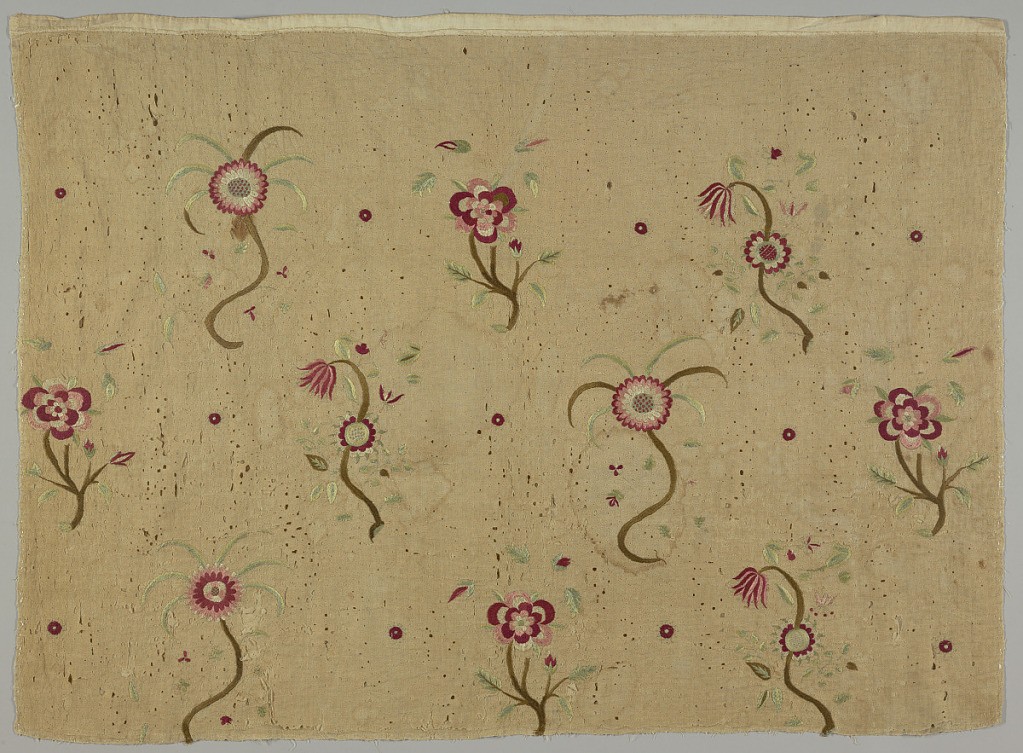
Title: Panel
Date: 18th century
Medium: silk, linen Technique: satin stitch embroidery on plain weave
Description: Design of detached floral motifs and rings arranged in rows on ground quilted in a lozenge design. Motifs have three different designs, but each one shows a curving stem with flowers and leaves. Embroidery is in brown, red, pink, yellow and green. The panel is made up of two pieces sewed together horizontally.